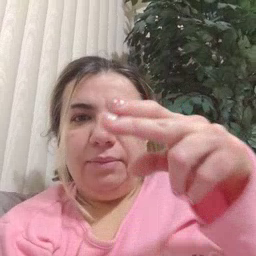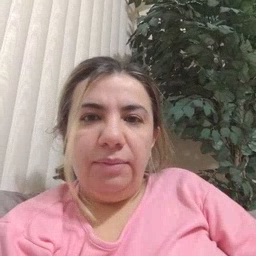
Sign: cut